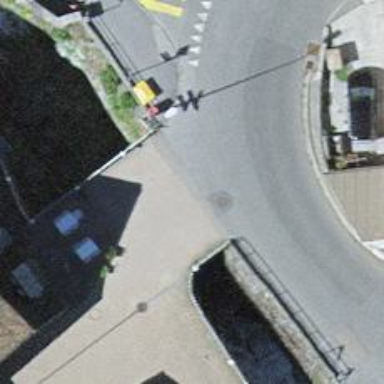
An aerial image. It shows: Service road on bridge paved with paving stones.